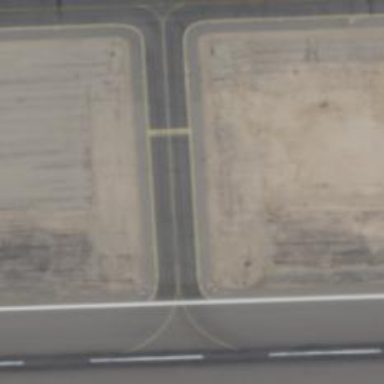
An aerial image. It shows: View of taxiway at the airport.